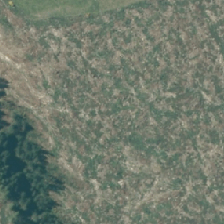
Land cover: harvested_forest